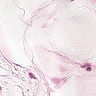
Metastatic tissue present: no